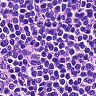
Metastatic tissue present: no